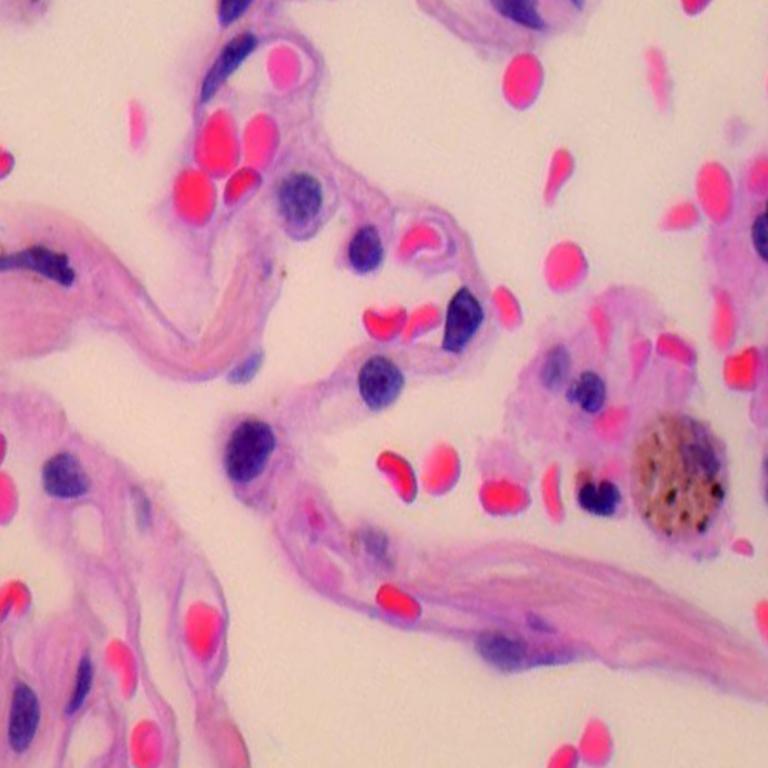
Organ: lung
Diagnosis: benign